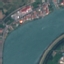
Land use / land cover class: River